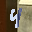
Label: 4